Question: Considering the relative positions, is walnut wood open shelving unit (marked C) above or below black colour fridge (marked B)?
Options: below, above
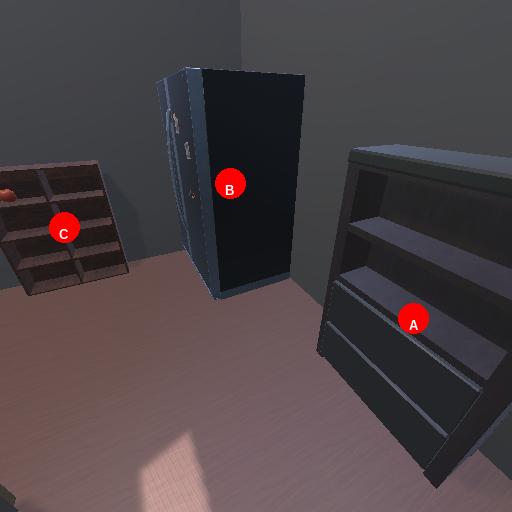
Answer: below